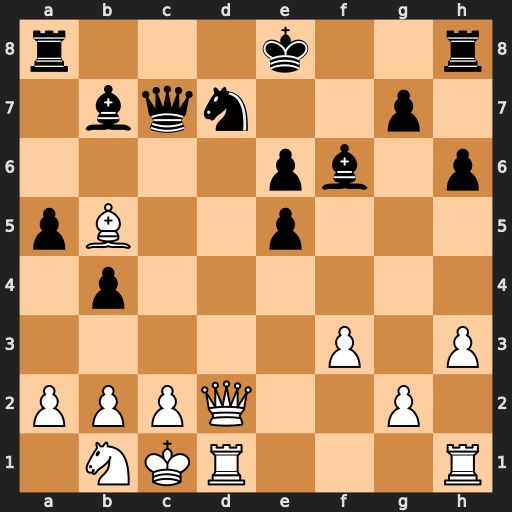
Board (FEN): r3k2r/1bqn2p1/4pb1p/pB2p3/1p6/5P1P/PPPQ2P1/1NKR3R
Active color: w
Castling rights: kq
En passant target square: -
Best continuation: Qxd7+ Qxd7 Rxd7